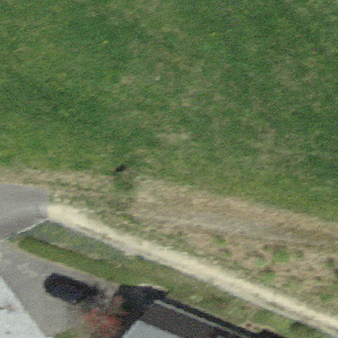
Label: other